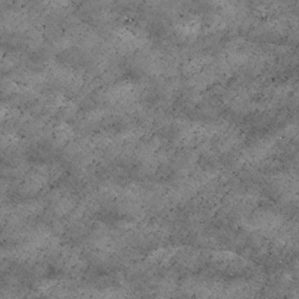
Label: non_frost